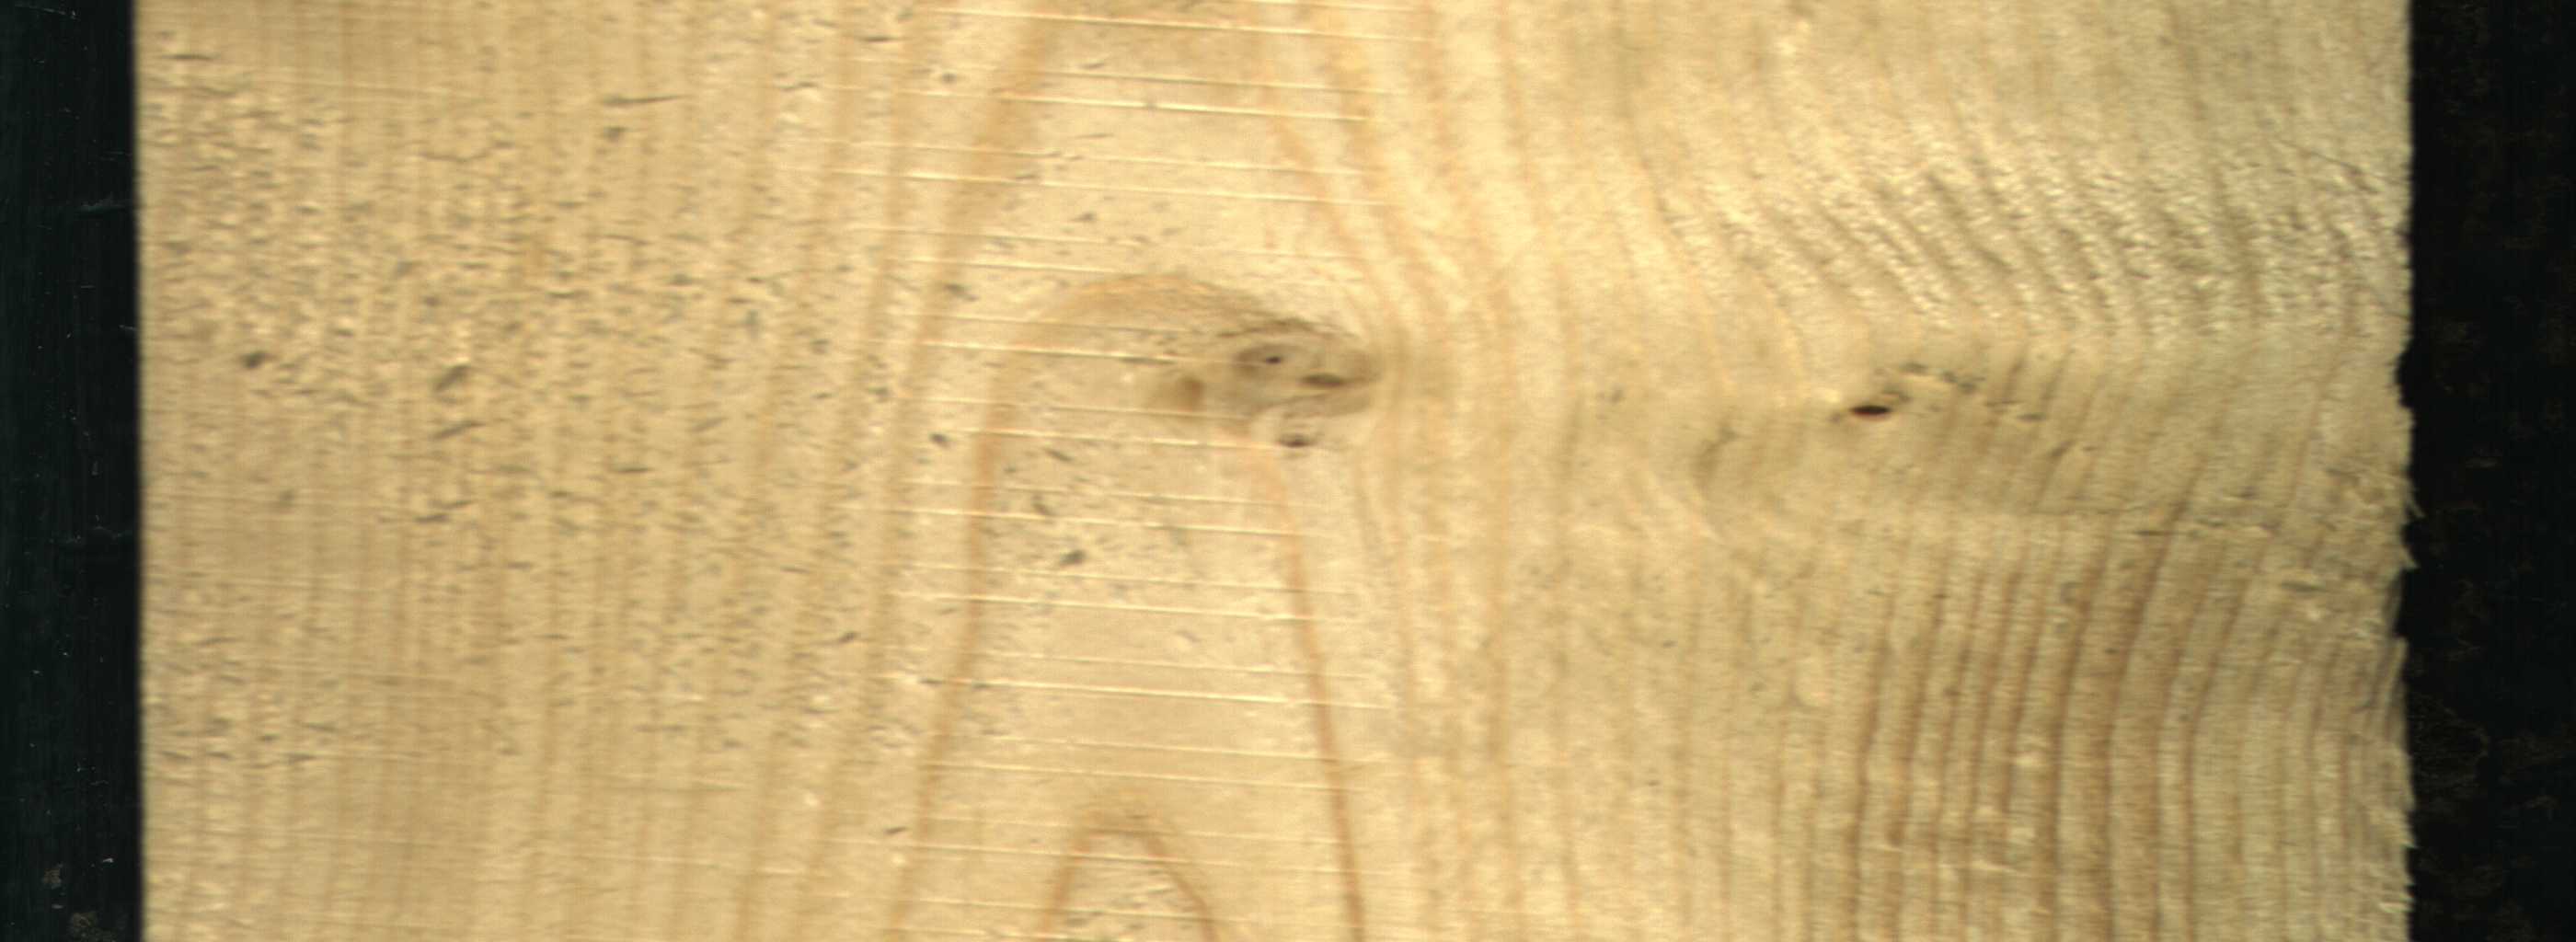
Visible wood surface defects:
Dead_Knot
Live_Knot